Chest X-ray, PA view. Patient: 59 years old, sex F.
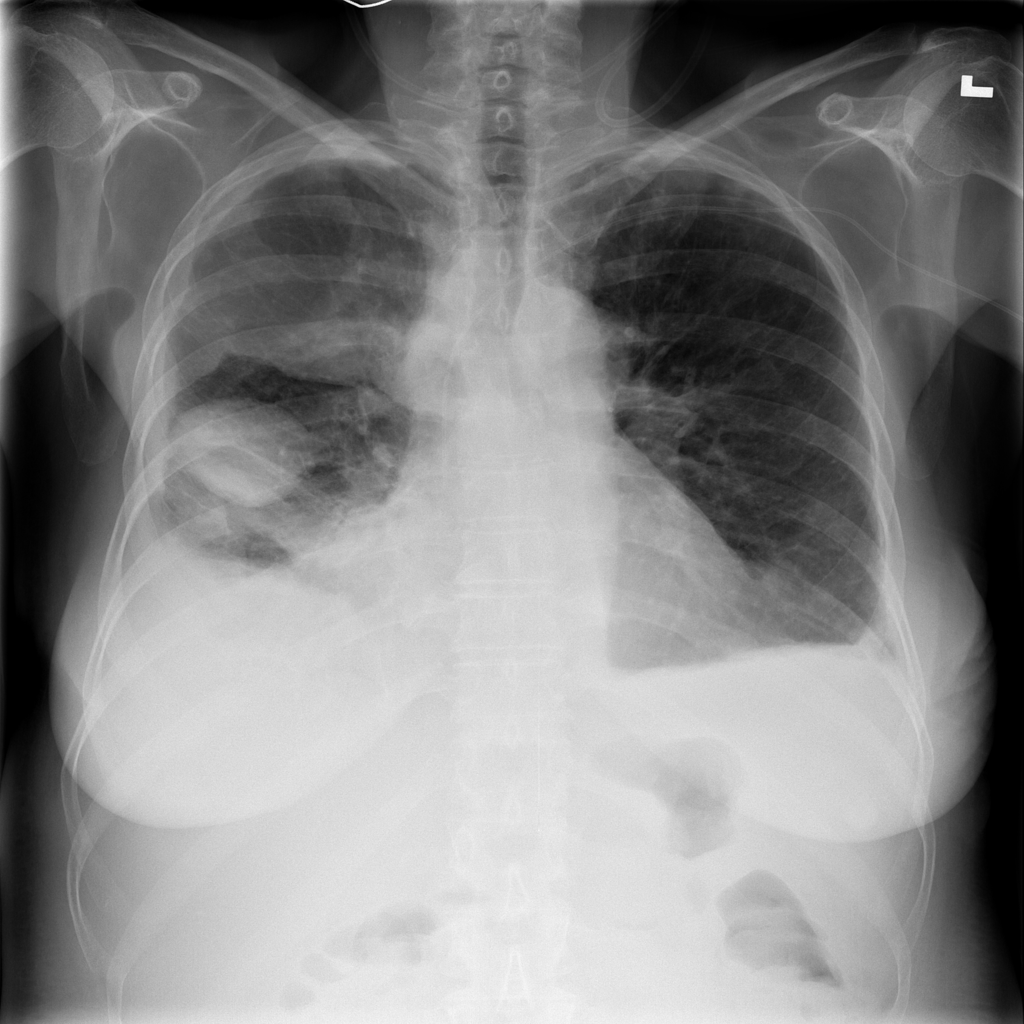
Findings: Effusion, Infiltration, Mass